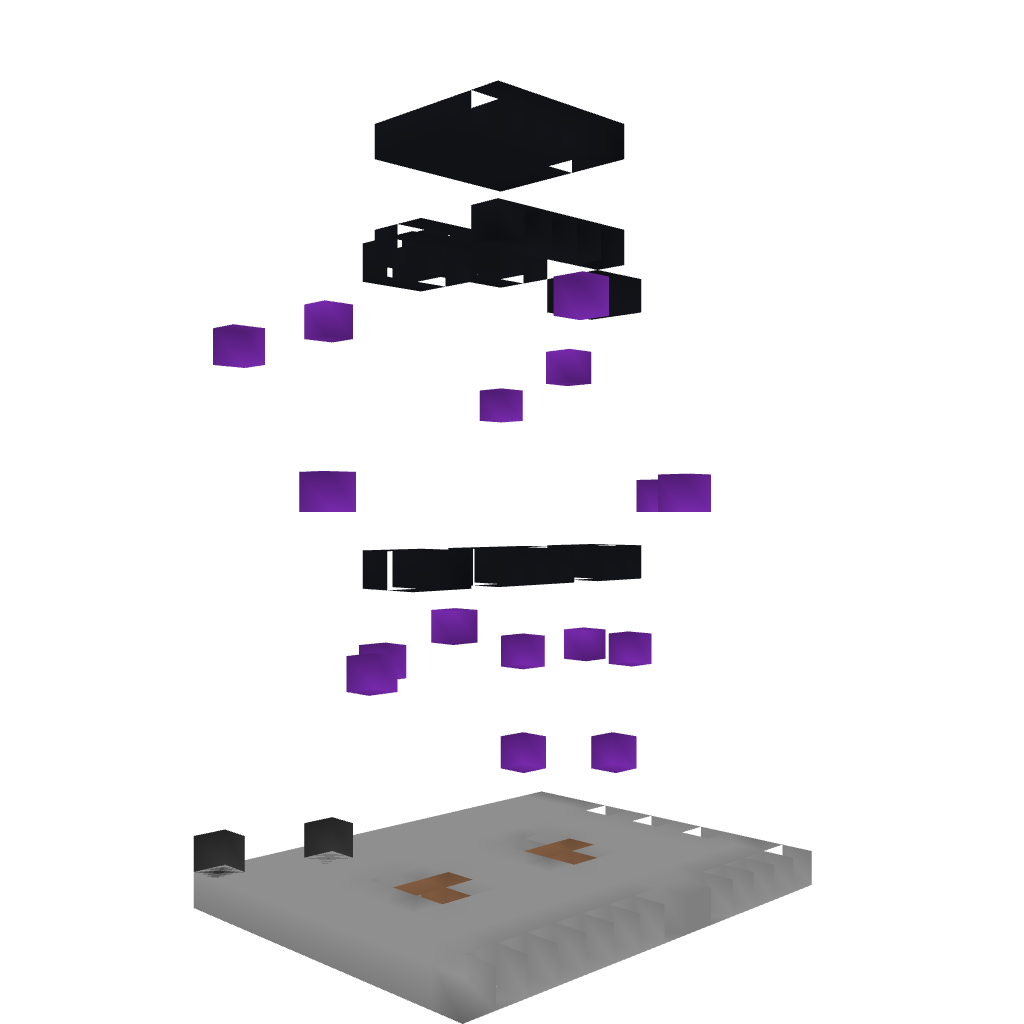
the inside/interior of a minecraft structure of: Enderman